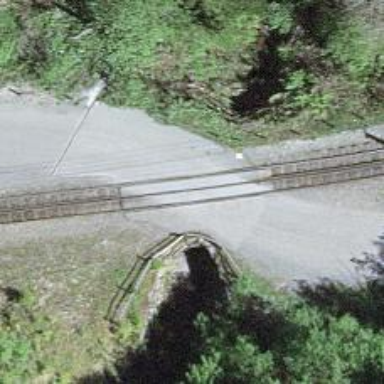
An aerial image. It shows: Railway level crossing.